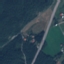
Land use / land cover class: Highway